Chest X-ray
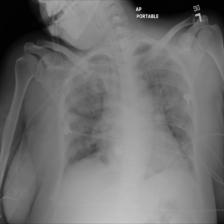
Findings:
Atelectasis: negative
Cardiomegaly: negative
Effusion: negative
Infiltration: negative
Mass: negative
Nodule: negative
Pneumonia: negative
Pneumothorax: negative
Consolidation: positive
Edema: positive
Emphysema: negative
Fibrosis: negative
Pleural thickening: negative
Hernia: negative